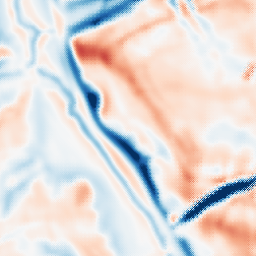
Category: multiscale
Decomposition family: dog
Decomposition parameters: sigma_low: 3
sigma_high: 10
Upsampling method: regularized
Upsampling parameters: scale: 4
lambda_reg: 0.1
Upsampling scale: 4